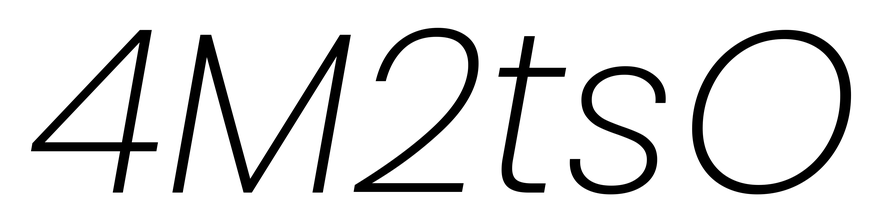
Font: Poppins-ExtraLightItalic